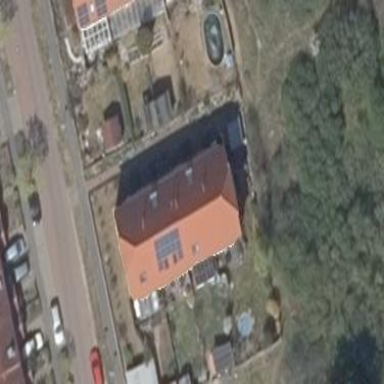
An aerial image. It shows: Half-hipped roof house.